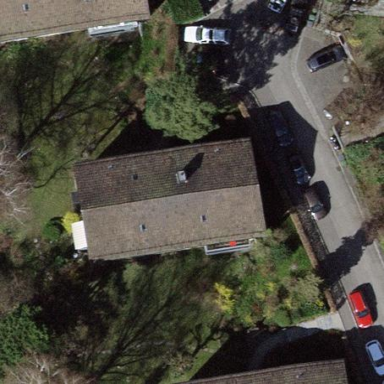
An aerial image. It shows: Building with gabled roof.